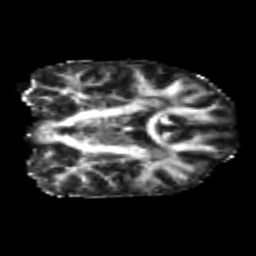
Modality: FA
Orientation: coronal
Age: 22
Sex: female
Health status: healthy
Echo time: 0.074 s